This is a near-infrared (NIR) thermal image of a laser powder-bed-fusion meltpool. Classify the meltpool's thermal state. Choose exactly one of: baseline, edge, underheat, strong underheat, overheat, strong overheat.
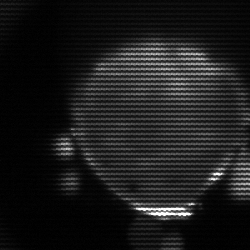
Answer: edge